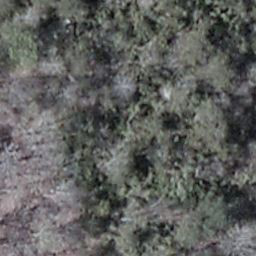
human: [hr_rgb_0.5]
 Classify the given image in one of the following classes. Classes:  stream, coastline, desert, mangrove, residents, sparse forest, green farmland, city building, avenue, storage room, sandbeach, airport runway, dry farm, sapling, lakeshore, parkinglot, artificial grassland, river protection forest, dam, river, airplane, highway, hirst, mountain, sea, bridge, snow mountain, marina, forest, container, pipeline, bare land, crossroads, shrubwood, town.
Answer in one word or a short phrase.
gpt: shrubwood